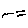
Label: bird